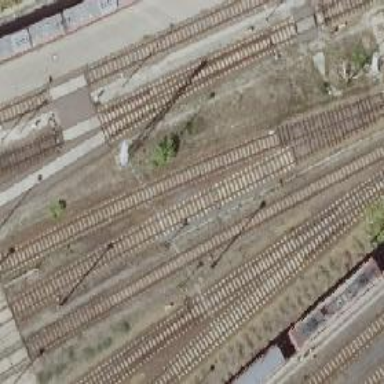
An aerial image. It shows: Railway signal.